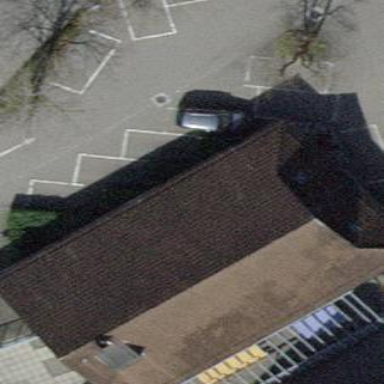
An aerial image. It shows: Gabled building with red roof.